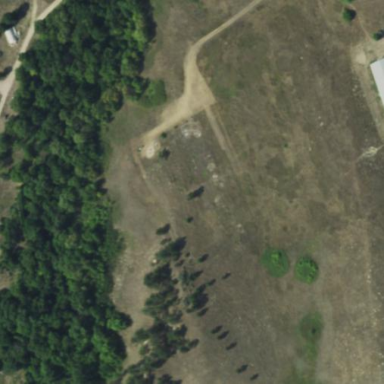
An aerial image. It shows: Cemetery.